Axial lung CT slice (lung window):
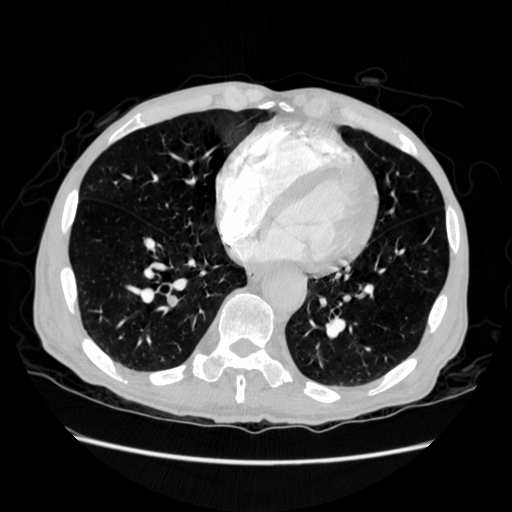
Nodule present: no